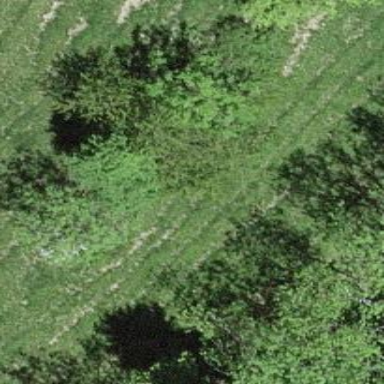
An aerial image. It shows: Forest area.